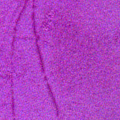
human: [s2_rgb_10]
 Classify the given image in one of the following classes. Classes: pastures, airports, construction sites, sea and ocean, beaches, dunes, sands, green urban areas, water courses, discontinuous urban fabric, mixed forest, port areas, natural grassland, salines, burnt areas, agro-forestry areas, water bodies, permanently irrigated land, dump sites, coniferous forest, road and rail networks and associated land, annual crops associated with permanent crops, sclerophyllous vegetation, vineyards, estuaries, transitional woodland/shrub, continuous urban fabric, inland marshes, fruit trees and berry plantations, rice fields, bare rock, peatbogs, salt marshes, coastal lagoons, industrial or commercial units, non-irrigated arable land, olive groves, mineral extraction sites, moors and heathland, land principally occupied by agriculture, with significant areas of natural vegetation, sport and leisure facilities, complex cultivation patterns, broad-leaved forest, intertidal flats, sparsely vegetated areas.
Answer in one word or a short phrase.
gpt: sea and ocean